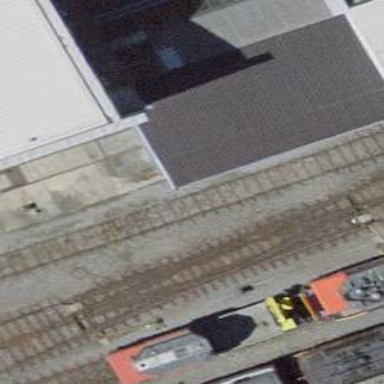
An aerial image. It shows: Railway yard with one track.